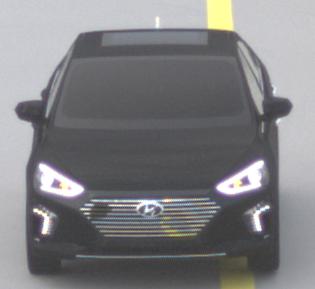
Make: Hyundai
Model: IONIQ Hybrid
Detailed model: IONIQ (AE) Hybrid
Model produced from: 2016/10
Model produced until: 2018/08
Doors: 5
Color: black
Road condition: dry road
Daytime: midday
Contrast: low contrast